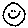
Label: smiley face